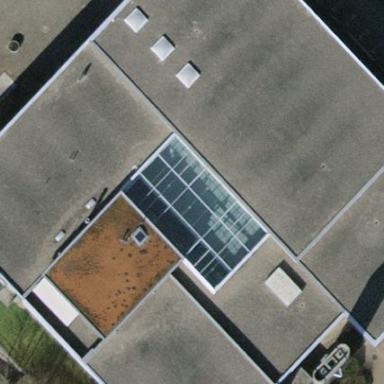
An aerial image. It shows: Sports hall building.